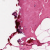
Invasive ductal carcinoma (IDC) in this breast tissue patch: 0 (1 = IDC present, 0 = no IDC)